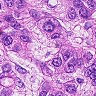
Metastatic tissue present: yes